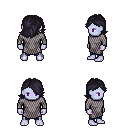
a pixel art fantasy rpg character, male body template, dark elf, purple skin, chain mail, magenta pants, raven swoop hairstyle, four views (front, back, left, right), 2x2 character sprite sheet, small pixel art, hard edges, no anti-aliasing